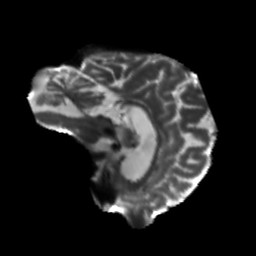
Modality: T2w
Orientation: sagittal
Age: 51
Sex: male
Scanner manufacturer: siemens
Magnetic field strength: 3 T
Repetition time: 5.47 s
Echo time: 0.0854 s